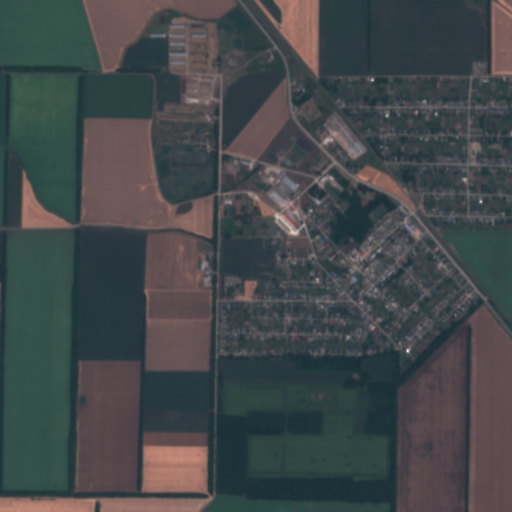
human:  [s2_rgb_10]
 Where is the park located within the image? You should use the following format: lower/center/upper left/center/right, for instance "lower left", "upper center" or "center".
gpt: The park is located in the center of the image.
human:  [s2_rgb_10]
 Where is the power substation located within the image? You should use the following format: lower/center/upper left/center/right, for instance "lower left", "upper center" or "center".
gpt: The power substation is located in the center of the image.
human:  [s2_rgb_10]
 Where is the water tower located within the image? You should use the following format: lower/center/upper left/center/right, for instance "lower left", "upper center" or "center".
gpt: The water tower is located in the center right of the image.
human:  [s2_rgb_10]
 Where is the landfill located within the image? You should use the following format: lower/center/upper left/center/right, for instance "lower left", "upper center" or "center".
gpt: There is no landfill in the image.